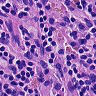
Metastatic tissue present: no